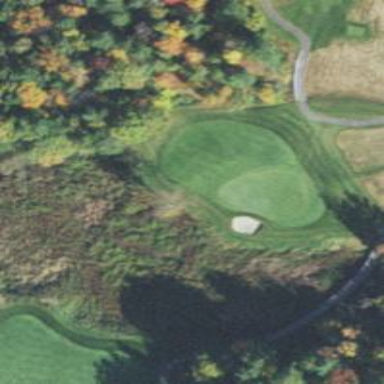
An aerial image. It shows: Grassy area designated as golf fairway.